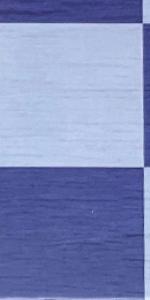
Label: Empty